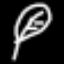
Label: leaf